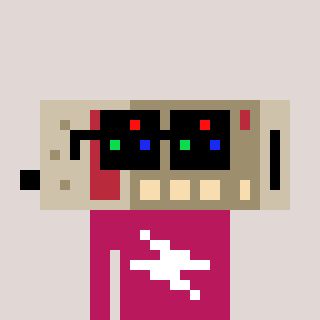
a pixel art character with square black sunglasses, a cordless phone-shaped head and a darkpink-colored body on a warm background